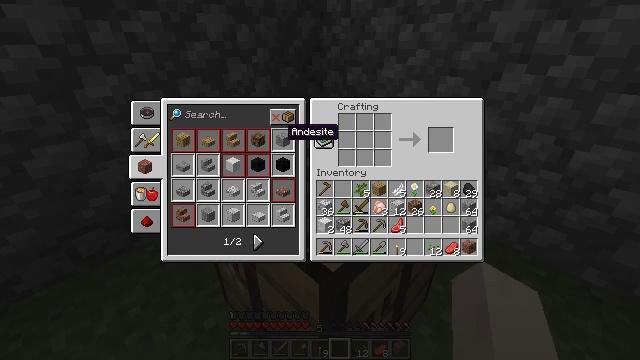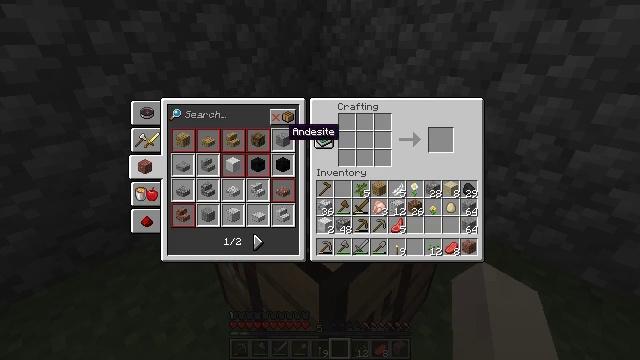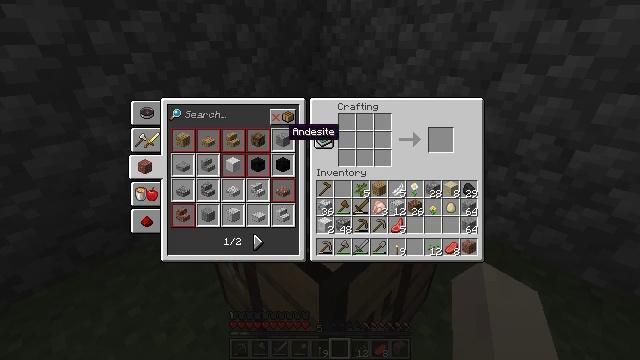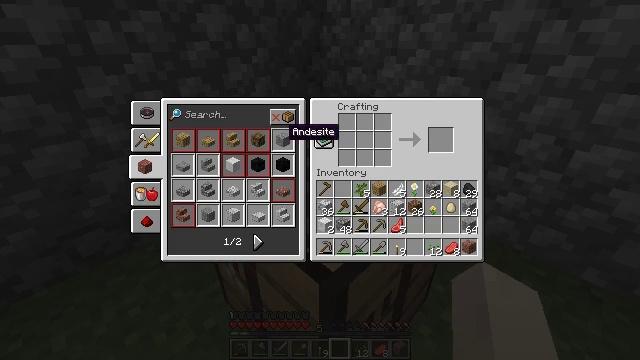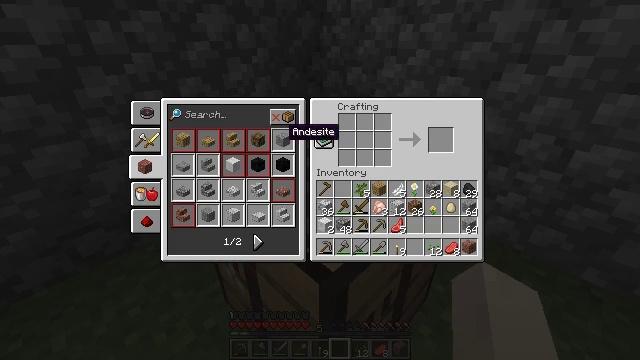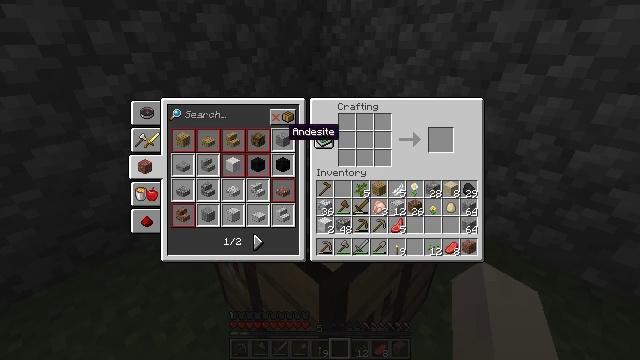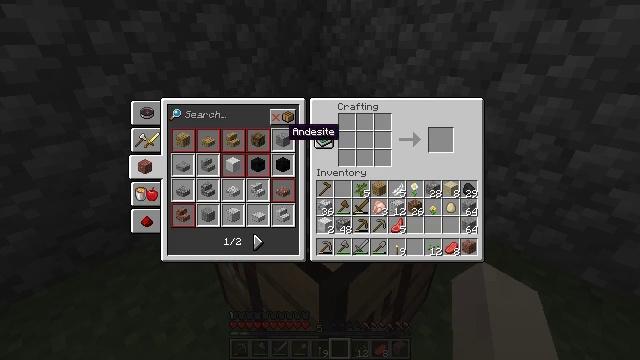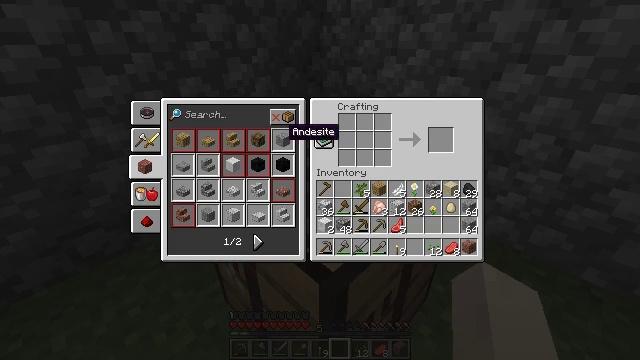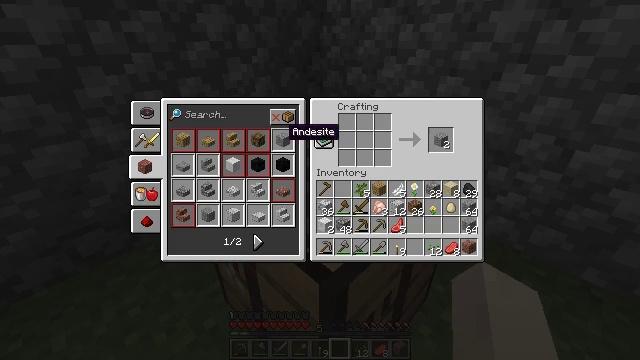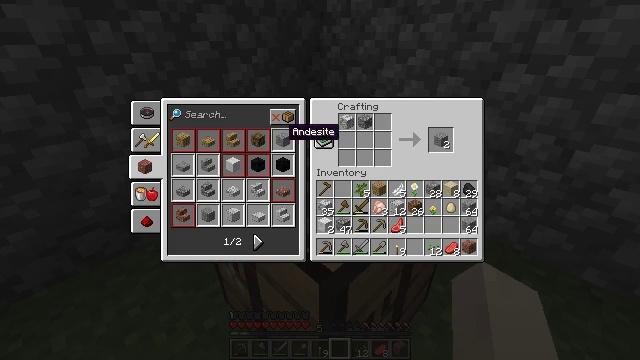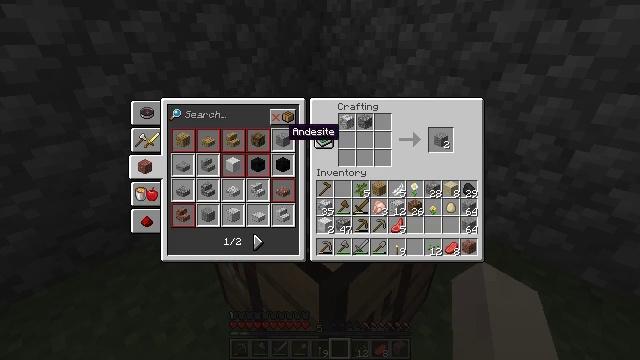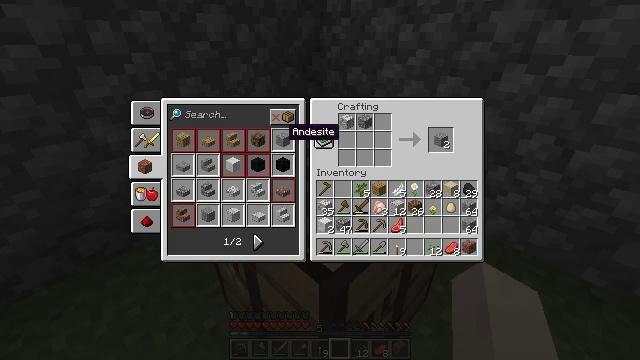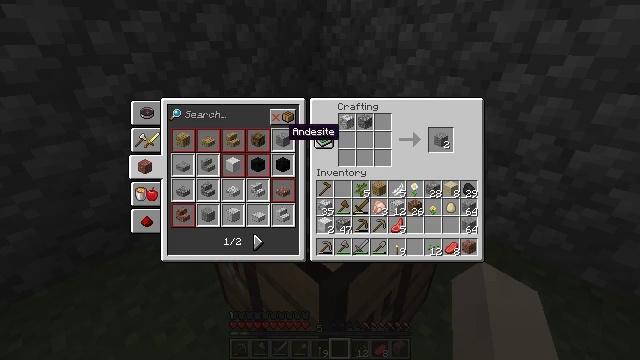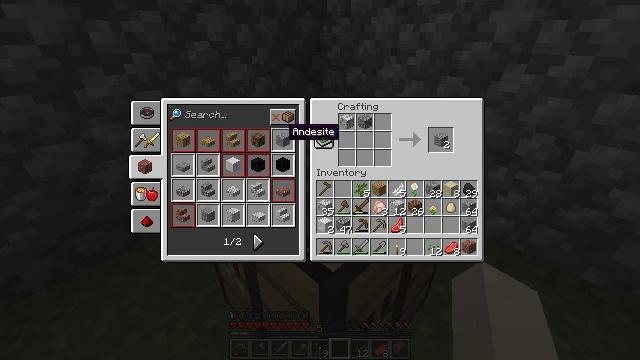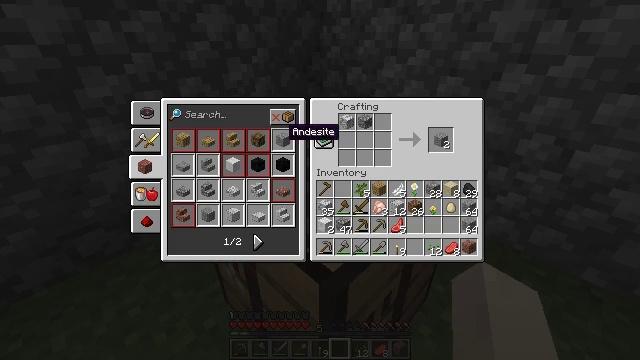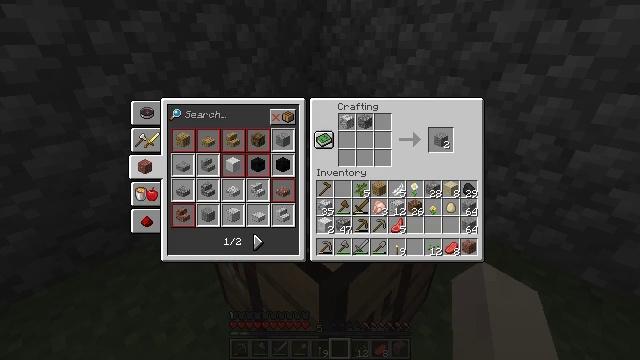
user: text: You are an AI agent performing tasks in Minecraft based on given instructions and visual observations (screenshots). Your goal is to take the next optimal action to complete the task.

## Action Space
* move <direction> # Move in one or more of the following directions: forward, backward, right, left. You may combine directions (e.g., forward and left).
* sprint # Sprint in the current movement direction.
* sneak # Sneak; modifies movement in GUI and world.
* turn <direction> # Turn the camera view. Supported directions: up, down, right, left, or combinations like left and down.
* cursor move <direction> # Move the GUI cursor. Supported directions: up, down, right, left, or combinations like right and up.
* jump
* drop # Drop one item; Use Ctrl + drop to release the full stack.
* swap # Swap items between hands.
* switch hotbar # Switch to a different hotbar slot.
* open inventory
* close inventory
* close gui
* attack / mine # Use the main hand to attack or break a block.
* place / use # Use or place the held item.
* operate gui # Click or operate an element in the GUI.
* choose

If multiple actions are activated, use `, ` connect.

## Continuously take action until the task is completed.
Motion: motion action
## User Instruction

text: Craft andesite.
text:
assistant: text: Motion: no_op
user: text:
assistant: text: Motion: no_op
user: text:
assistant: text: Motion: operate gui
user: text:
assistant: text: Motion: operate gui
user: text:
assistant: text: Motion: operate gui
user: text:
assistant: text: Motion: no_op
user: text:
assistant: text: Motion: no_op
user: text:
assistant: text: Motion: no_op
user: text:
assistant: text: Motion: no_op
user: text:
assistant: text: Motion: no_op
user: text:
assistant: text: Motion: no_op
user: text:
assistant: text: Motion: no_op
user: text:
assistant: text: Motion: no_op
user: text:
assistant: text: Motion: no_op
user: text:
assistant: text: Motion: cursor move right
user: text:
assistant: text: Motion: cursor move right
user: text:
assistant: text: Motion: cursor move right
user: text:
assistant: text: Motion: cursor move right
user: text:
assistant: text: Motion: cursor move right
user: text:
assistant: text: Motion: no_op
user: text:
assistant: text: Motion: no_op
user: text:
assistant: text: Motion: no_op
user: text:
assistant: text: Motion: no_op
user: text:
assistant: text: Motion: no_op
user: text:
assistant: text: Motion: no_op
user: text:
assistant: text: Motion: no_op
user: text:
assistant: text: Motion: no_op
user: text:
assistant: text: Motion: cursor move left
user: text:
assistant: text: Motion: cursor move left
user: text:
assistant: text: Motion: cursor move left